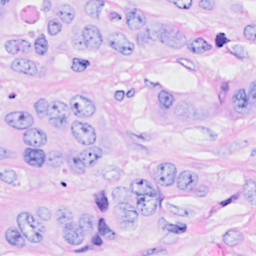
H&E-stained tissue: Breast